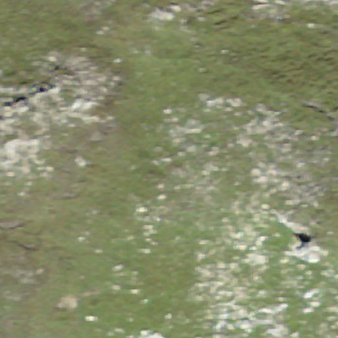
Label: other